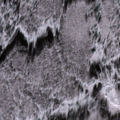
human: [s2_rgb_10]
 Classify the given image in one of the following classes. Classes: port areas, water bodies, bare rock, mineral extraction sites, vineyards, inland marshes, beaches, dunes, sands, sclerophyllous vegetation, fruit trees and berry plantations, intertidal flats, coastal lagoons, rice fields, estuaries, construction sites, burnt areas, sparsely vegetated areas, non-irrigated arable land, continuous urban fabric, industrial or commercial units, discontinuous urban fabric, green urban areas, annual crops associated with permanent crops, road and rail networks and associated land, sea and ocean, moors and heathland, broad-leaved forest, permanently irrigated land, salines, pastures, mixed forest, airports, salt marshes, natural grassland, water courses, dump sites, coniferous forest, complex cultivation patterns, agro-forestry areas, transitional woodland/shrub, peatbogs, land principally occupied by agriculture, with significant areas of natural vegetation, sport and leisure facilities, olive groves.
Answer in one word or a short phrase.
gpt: sea and ocean